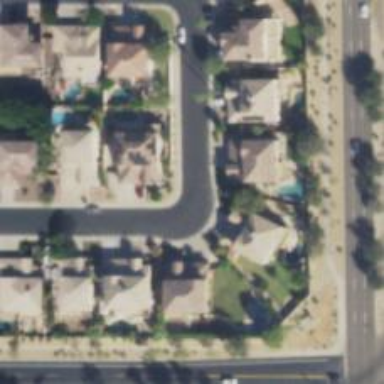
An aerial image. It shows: Smooth asphalt road in residential area.